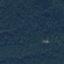
Label: Forest